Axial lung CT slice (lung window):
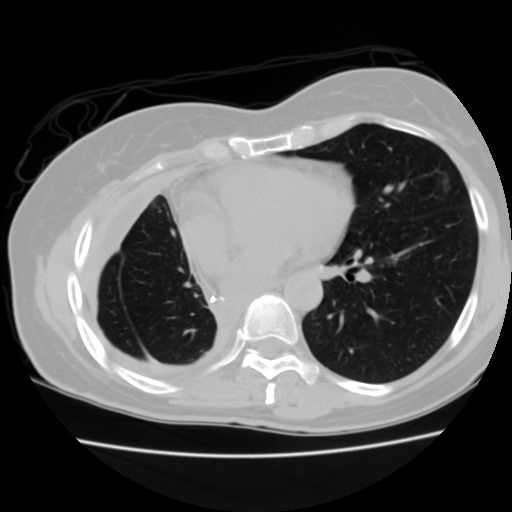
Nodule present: no